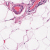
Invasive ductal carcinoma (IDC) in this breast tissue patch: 0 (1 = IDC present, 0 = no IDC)